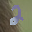
Label: 2